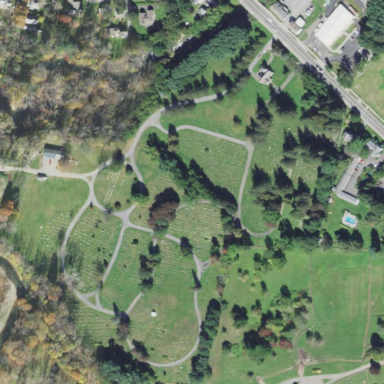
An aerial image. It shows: Cemetery or graveyard.